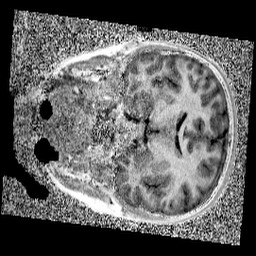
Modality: UNIT1
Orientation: coronal
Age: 11
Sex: male
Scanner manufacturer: siemens
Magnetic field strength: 3 T
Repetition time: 4 s
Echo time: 0.00299 s